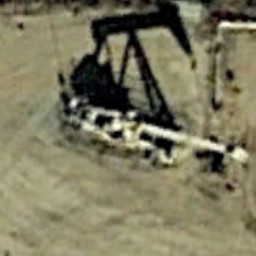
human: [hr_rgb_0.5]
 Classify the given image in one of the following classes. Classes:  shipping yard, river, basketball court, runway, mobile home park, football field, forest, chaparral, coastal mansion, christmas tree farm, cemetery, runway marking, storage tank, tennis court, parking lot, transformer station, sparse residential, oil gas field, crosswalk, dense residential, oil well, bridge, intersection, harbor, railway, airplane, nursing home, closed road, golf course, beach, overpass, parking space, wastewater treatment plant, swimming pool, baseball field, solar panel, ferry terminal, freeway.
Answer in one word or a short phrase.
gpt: oil well